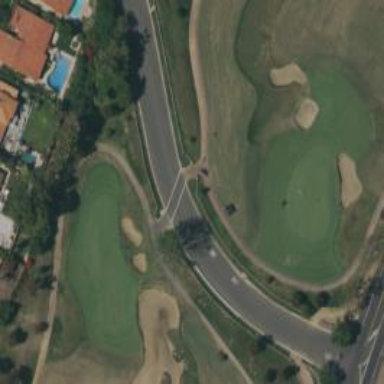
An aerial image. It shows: Path designated for golf carts.